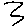
Label: zigzag